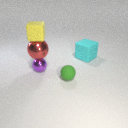
small green rubber sphere to the right of small purple metal sphere